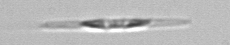
Label: pennate